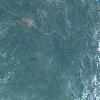
Label: land